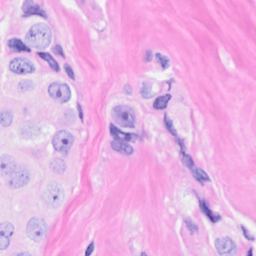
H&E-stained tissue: Breast